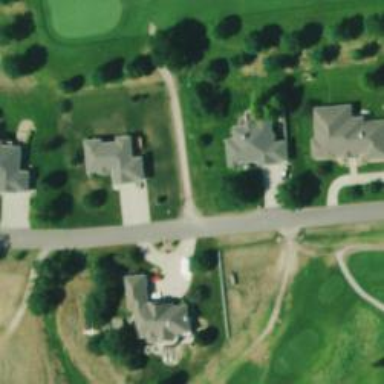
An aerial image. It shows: Pathway for golfing.